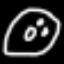
Label: donut